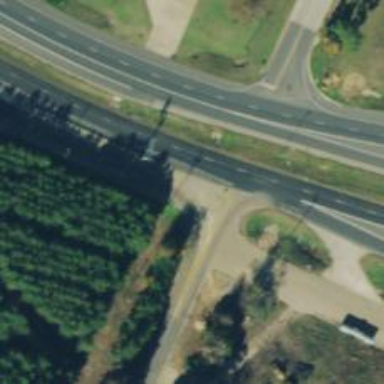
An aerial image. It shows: Trunk link highway.